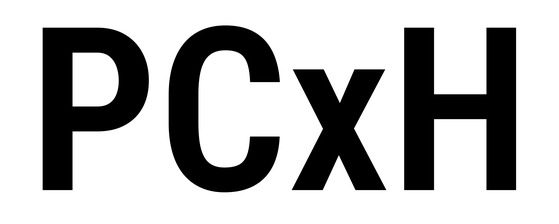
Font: Roboto_Condensed_SemiBold